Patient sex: M
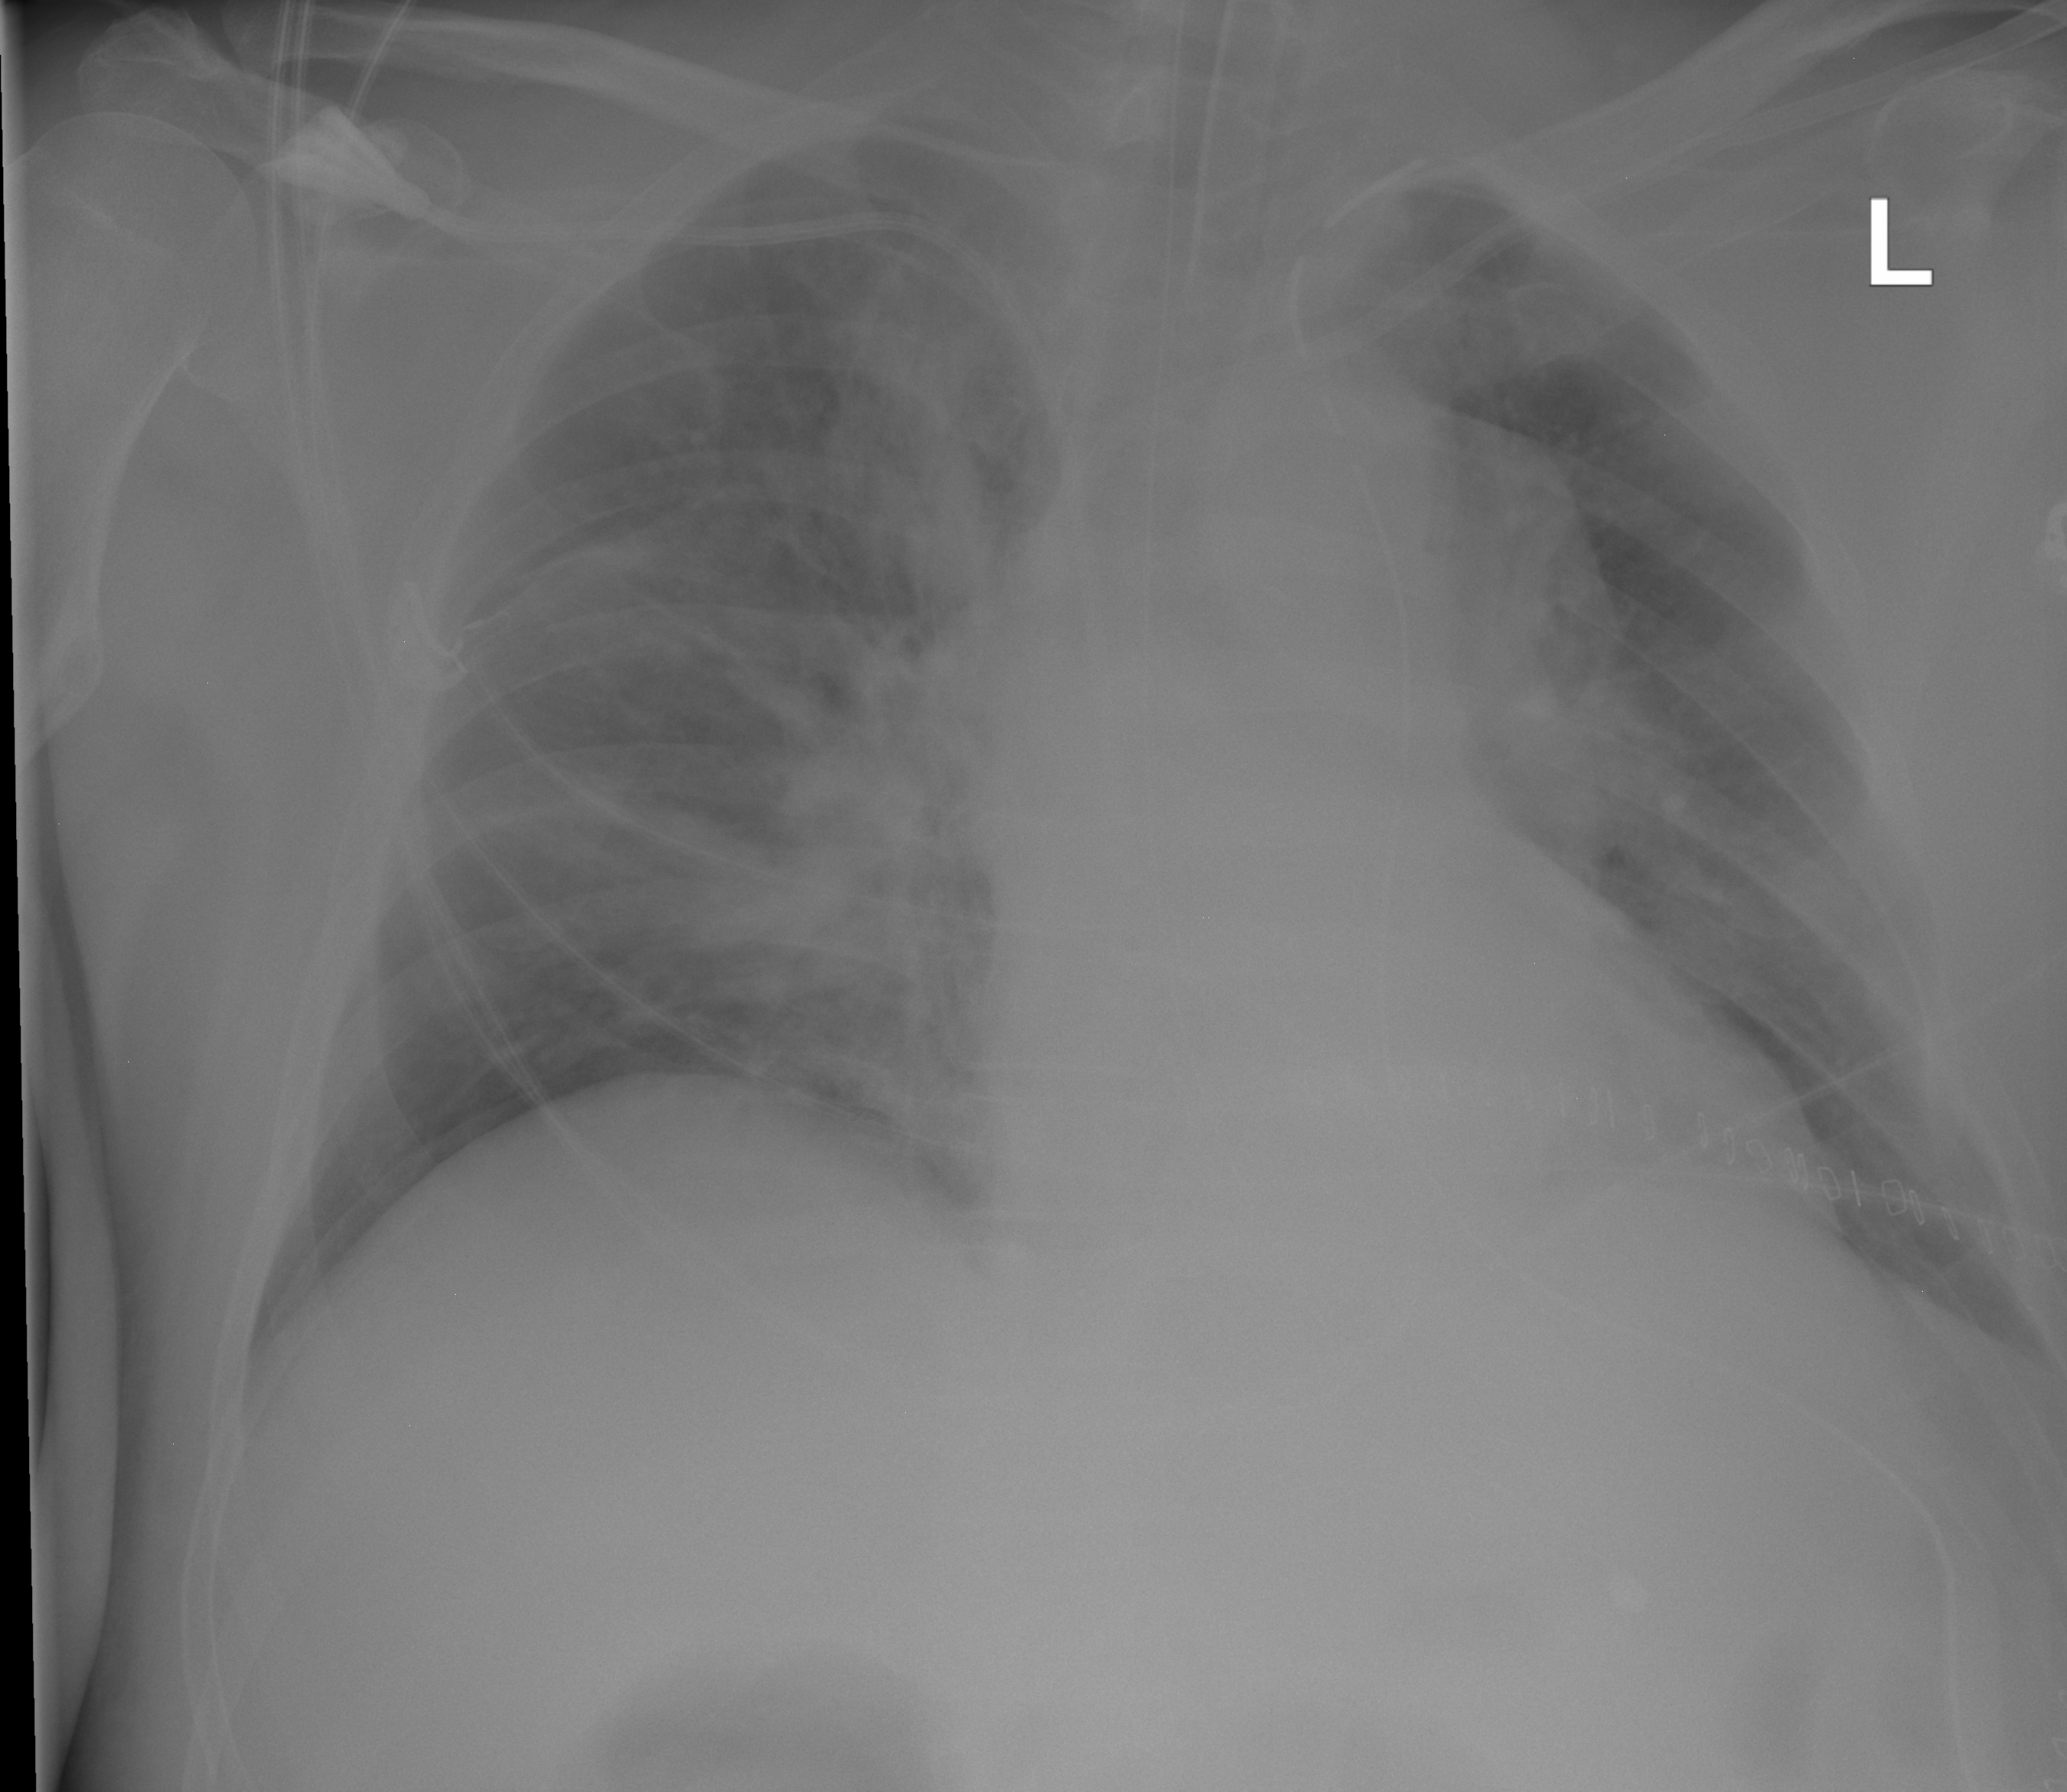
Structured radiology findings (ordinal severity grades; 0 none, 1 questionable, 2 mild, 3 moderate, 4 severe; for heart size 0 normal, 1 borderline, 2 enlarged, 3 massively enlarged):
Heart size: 2
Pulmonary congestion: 2
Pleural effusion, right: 0
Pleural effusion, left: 0
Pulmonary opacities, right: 2
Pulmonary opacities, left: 1
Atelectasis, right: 0
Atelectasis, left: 0